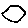
Label: hexagon